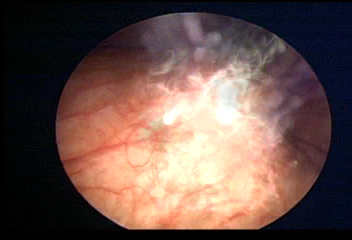
Modality: WLC
Class: Normal mucosa
Bladder cancer association: No